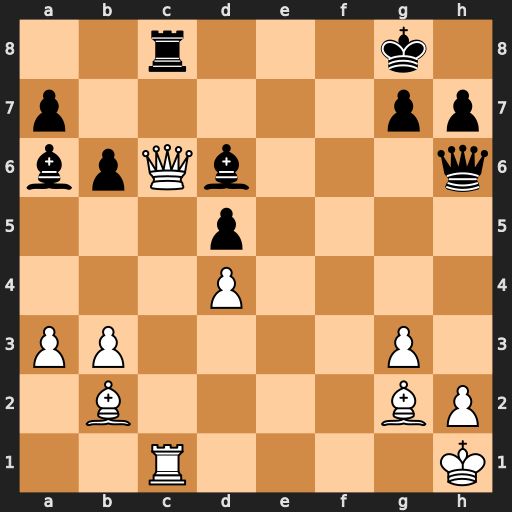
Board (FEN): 2r3k1/p5pp/bpQb3q/3p4/3P4/PP4P1/1B4BP/2R4K
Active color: w
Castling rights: -
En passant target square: -
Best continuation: Bxd5+ Kf8 Rf1+ Bxf1 Qxc8+